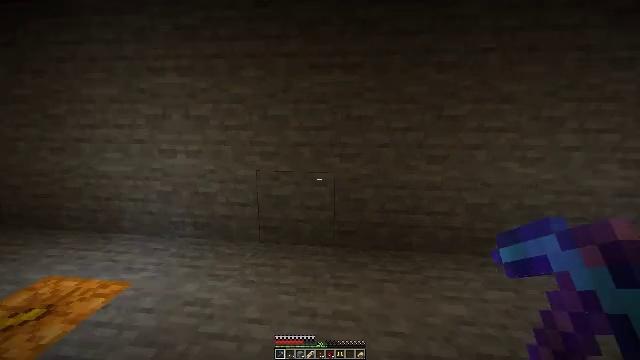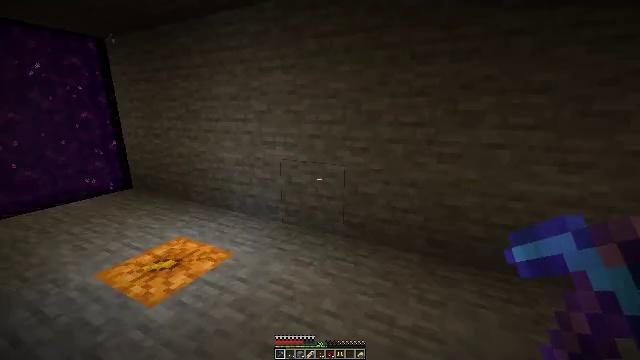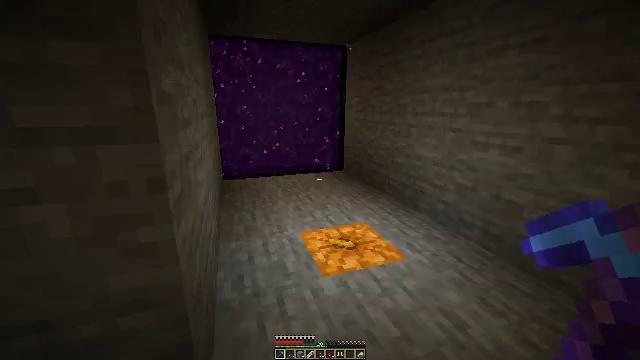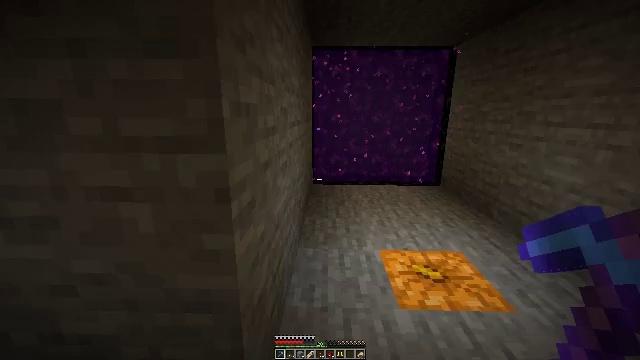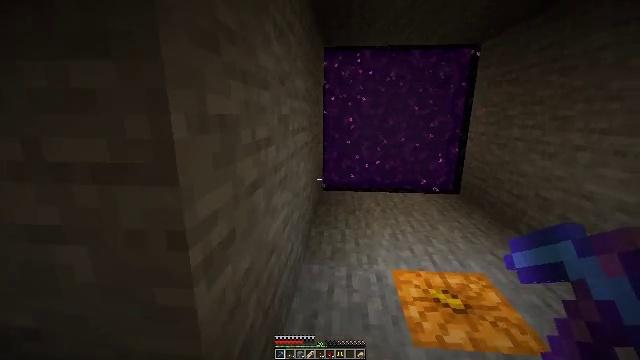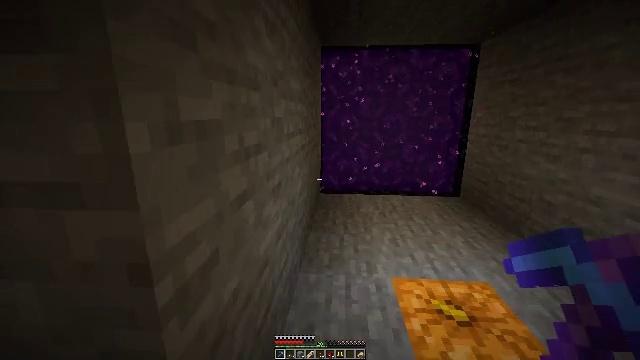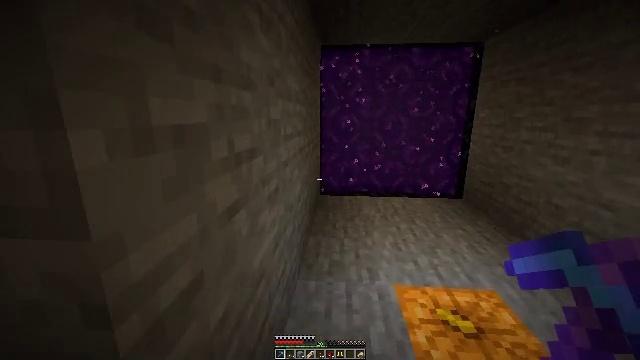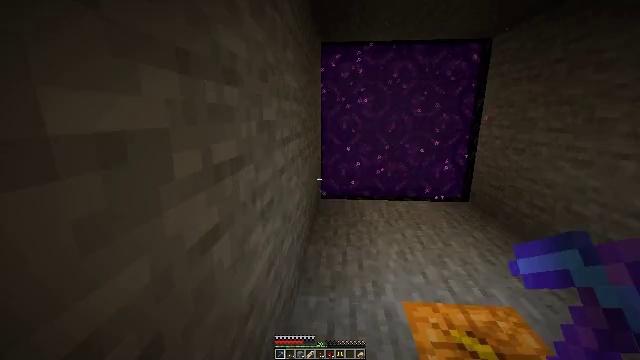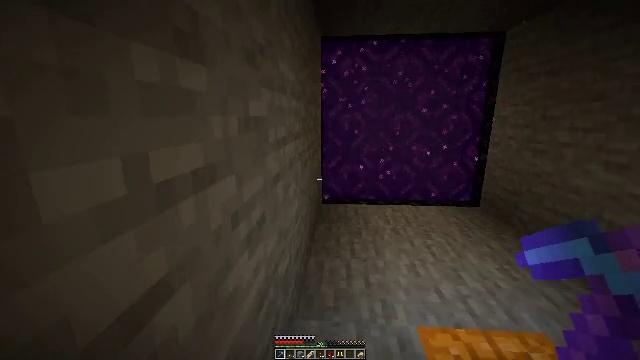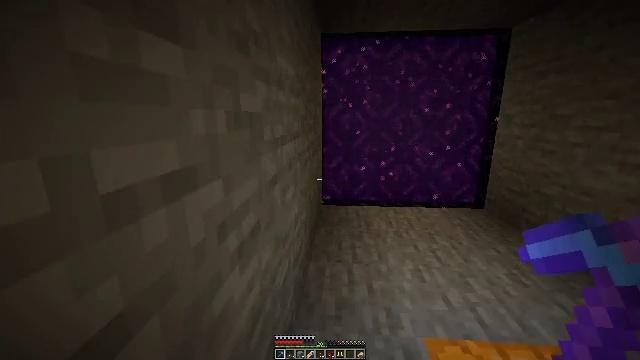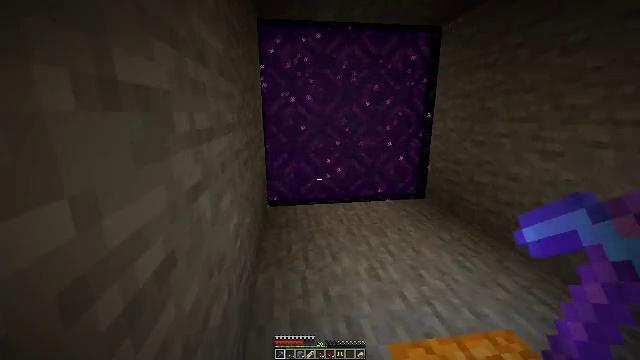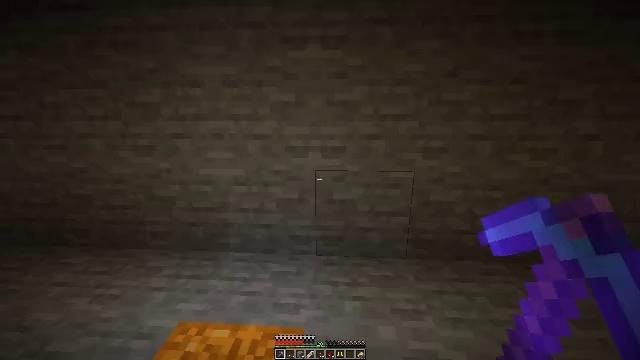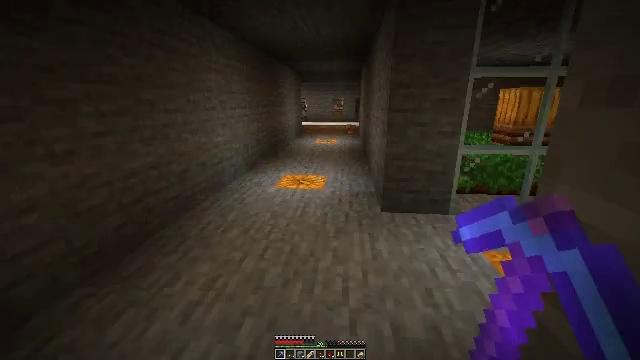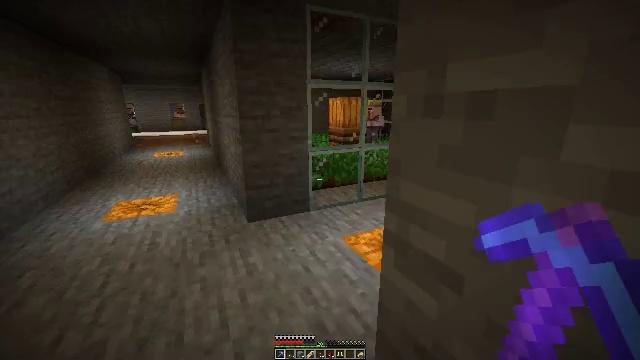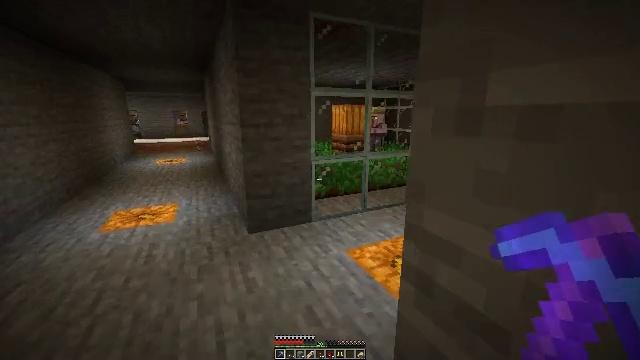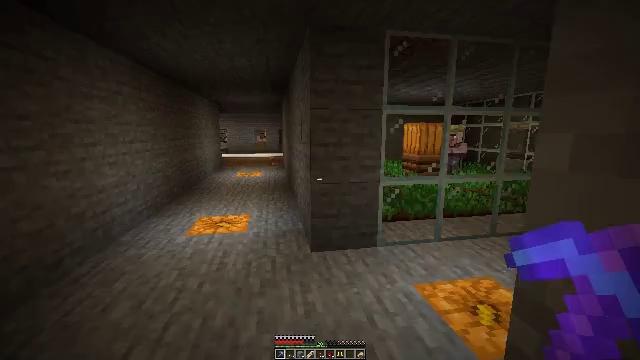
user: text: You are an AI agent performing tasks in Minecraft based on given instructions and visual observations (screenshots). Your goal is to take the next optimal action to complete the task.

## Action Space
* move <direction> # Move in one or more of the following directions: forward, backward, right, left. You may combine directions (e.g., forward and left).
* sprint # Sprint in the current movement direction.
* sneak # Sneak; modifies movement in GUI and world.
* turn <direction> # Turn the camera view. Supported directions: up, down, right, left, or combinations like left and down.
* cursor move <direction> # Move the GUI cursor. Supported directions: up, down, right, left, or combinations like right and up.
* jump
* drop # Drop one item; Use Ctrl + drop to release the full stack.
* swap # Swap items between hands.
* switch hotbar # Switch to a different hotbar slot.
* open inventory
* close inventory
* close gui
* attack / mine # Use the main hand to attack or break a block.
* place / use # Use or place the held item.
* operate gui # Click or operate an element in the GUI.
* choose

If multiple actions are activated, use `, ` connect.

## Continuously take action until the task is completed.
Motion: motion action
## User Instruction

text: Reclaim the stonecutter into your inventory.
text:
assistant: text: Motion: move forward, turn left and down
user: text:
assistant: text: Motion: move forward, turn left and down
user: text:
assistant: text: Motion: move forward, turn left and up
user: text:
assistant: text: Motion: move forward, turn left
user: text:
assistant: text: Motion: move forward
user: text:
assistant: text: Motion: move forward
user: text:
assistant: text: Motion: move forward
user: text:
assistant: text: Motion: move forward
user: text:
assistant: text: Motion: move forward
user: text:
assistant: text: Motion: move forward, turn right
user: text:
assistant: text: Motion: move forward, turn right and down
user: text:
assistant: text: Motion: move forward, turn right
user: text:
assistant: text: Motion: move forward, turn right and up
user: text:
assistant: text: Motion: move forward, turn up
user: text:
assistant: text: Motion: move forward, turn left and up
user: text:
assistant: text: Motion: move forward
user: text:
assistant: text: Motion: move forward
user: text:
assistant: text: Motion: move forward
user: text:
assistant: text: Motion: move forward
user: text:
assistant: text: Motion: move forward
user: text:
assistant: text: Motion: move forward
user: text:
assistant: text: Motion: move forward, sprint
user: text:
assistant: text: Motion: move forward, sprint, turn left
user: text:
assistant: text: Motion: move forward, sprint, turn left
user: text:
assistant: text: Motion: move forward
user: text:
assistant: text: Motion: move forward
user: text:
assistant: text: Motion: move forward
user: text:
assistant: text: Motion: move forward
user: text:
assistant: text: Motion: move forward, turn right and down
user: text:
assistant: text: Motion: move forward